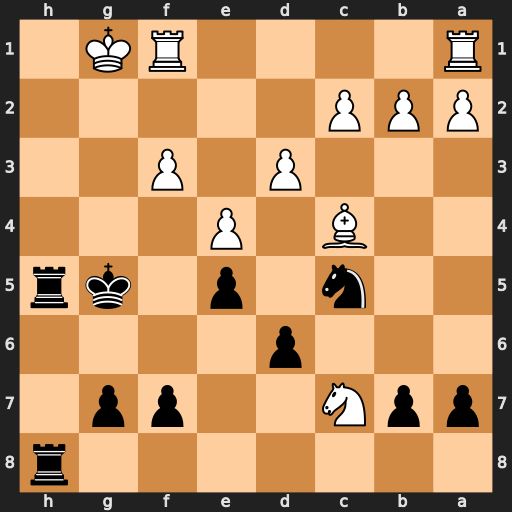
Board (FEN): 7r/ppN2pp1/3p4/2n1p1kr/2B1P3/3P1P2/PPP5/R4RK1
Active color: b
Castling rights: -
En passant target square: -
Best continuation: Rh2 Rf2 Rh1+ Kg2 Rxa1